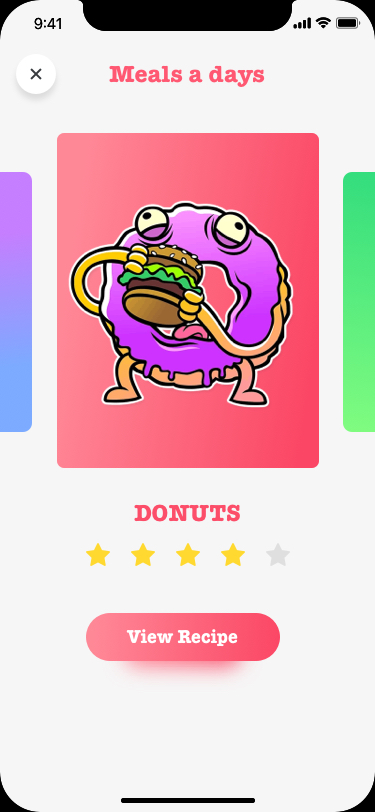
Text in this UI design:
donuts
Meals a days